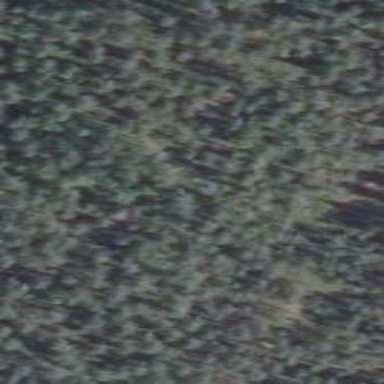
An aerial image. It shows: Woodland with needle-leaved trees.